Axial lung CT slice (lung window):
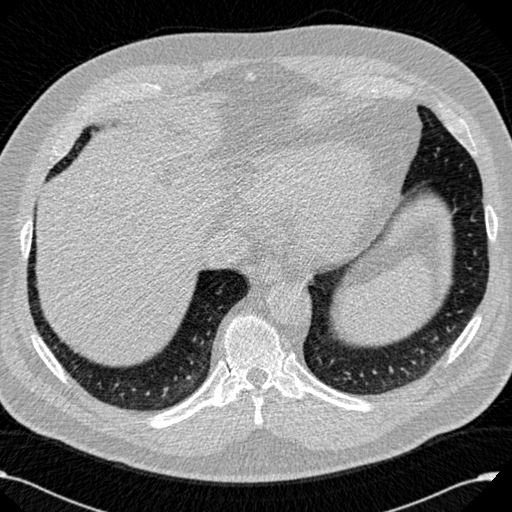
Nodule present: no